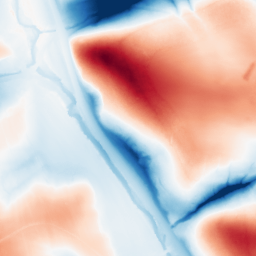
Category: classical
Decomposition family: gaussian_anisotropic
Decomposition parameters: sigma_x: 10
sigma_y: 50
Upsampling method: bspline
Upsampling parameters: scale: 8
Upsampling scale: 8